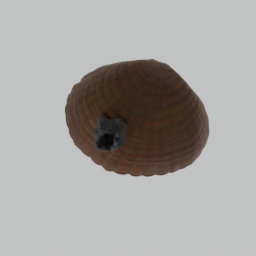
Label: animals